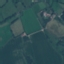
Land use / land cover class: Pasture